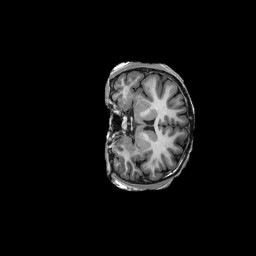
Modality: T1w
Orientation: coronal
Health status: ill
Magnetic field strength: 3 T